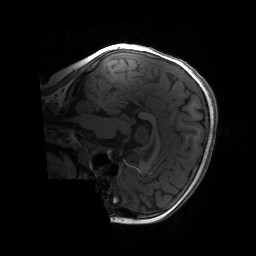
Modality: T1w
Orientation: sagittal
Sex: female
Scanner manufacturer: siemens
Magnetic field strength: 3 T
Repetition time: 1.9 s
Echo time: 0.00243 s